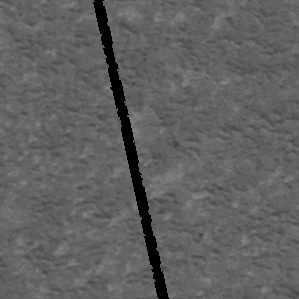
Label: frost